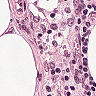
Metastatic tissue present: no